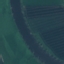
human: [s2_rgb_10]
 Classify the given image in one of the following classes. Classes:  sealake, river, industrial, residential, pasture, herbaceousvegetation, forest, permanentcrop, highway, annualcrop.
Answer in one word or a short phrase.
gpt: River